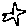
Label: star